Interaction volume radius: 10 \u00c5
Interaction volume height: 15 \u00c5
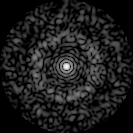
Disorder parameter: 0.8345